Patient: sex M, age 65
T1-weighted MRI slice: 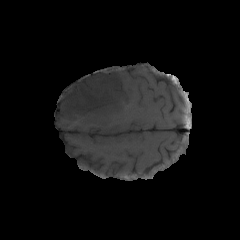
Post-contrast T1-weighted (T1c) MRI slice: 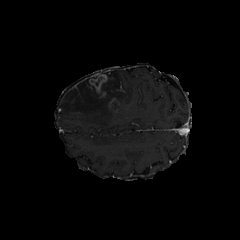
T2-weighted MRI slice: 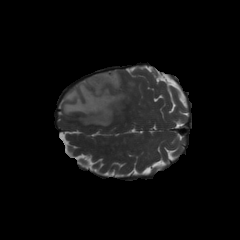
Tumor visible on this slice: yes
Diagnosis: Glioblastoma, IDH-wildtype
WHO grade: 4